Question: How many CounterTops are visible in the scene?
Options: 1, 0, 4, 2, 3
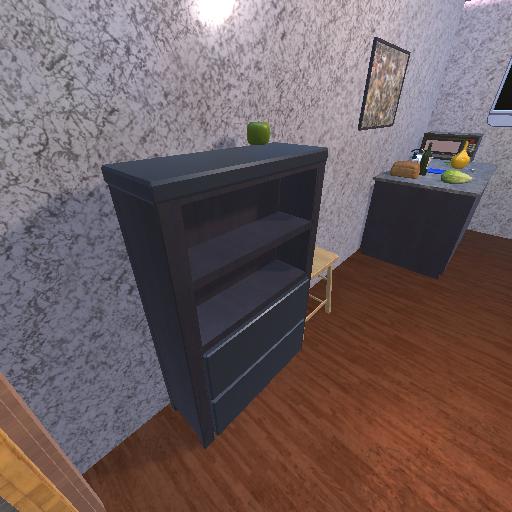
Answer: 1